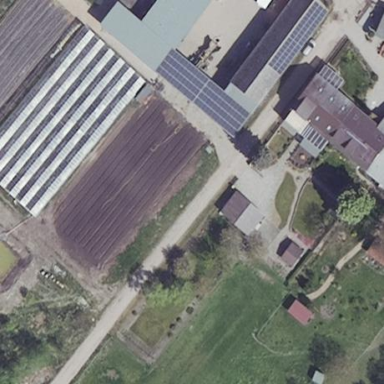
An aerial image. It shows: Area dedicated to greenhouse horticulture.